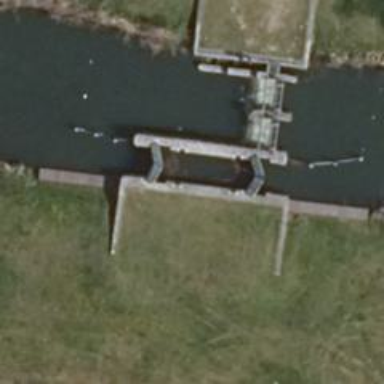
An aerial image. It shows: Lock gate along waterway.